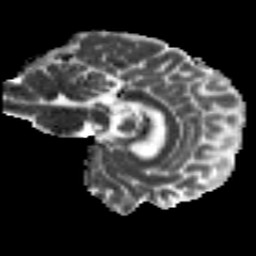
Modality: MD
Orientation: sagittal
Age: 34
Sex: male
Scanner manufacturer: siemens
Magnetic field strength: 3 T
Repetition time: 8.8 s
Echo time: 0.085 s